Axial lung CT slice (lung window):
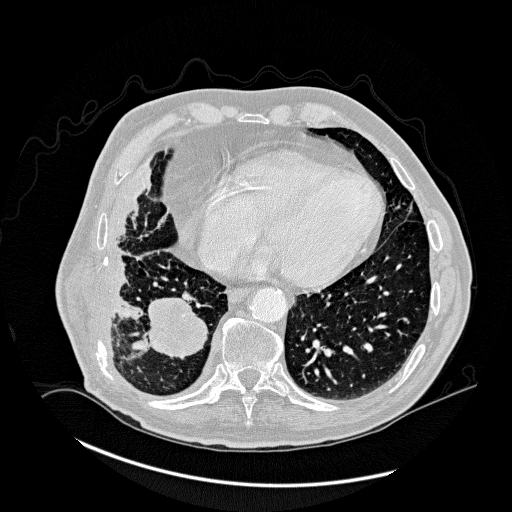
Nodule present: yes
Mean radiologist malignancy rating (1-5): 2.5